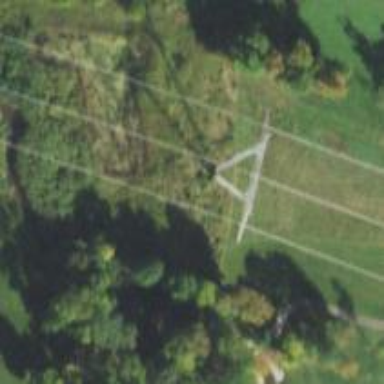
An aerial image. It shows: Lattice structure tower used for power transmission.